Question: Here is my code for my actionbar:
'''
<?xml version="1.0" encoding="utf-8"?>
<menu xmlns:android="http://schemas.android.com/apk/res/android">
<item android:id="@+id/actionBarNew"
android:showAsAction="always"
android:scaleType="fitXY"
android:title="new" />
<item android:id="@+id/actionBarSave"
android:showAsAction="always"
android:scaleType="fitXY"
android:title="save" />
<item android:id="@+id/actionBarLoad"
android:showAsAction="always"
android:scaleType="fitXY"
android:title="load" />
<item android:id="@+id/actionBarDelete"
android:showAsAction="always"
android:scaleType="fitXY"
android:title="delete" />
</menu>
'''
Then in my method, I add the switch widget like so:
'''
ActionBar actionBar = getActionBar();
actionBar.setDisplayOptions(ActionBar.DISPLAY_SHOW_CUSTOM, ActionBar.DISPLAY_SHOW_CUSTOM);
actionBar.setCustomView(actionBarSwitch, new ActionBar.LayoutParams(
ActionBar.LayoutParams.WRAP_CONTENT, ActionBar.LayoutParams.WRAP_CONTENT,
Gravity.CENTER_VERTICAL | Gravity.END));
actionBar.setTitle(title);
actionBarSwitch.setText(sfx);
actionBarSwitch.setTextColor(res.getColor(R.color.white));
actionBarSwitch.setChecked(soundOn);
actionBarSwitch.setOnCheckedChangeListener(this);
'''
Here is what it looks like at the moment:

As you can see, the switch widget on the left is covered up. It is supposed to say "SFX" on the left of it but it doesnt fit. Is there any way to keep the icon and all the other action bar icons visible? Maybe scale to fit or something?
Any help is appreciated, thanks.
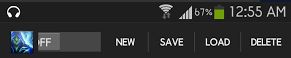
Answer: > Here is my code for my actionbar
I do not believe that 'android:scaleType' is a recognized attribute for a 'MenuItem'.
> Is there any way to keep the icon and all the other action bar icons visible?
<URL> to the bottom of the screen on narrow devices.
> Maybe scale to fit or something?
While you are welcome to attempt to use view properties to scale the size of your 'Switch', there is no guarantee that there is enough room to have a usable 'Switch' when you're done. You do not have control over scaling of the regular action bar items.